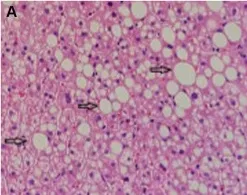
The pathology of liver biopsy. (A) Normal hepatic plate structure with bullous steatosis of peri-central veins of hepatic lobule (indicated by arrow).
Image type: pathology (h&e)